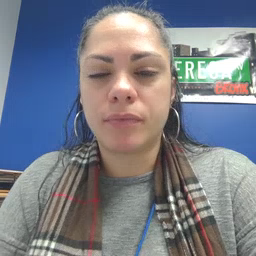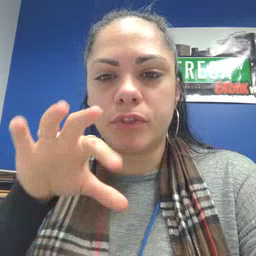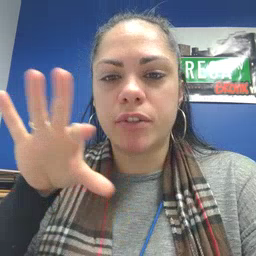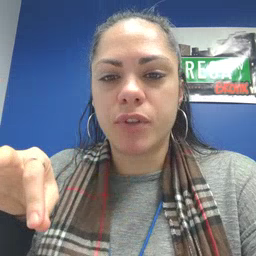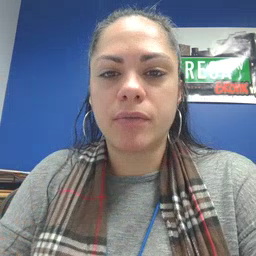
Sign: frenchfries